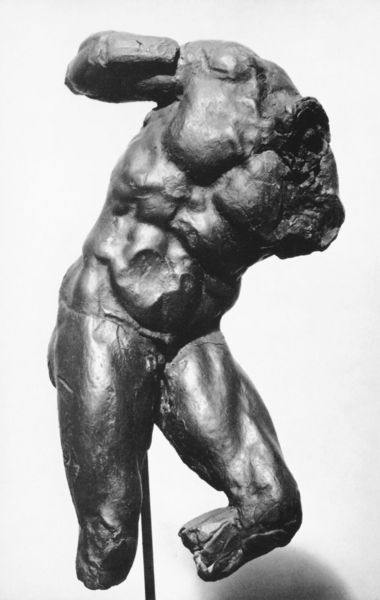
Titel: Bozzetto einer frühen Idee für den Sklaven mit den gekreuzten Beinen oder einen Flußgott
Künstler: Michelangelo
Institution: Florenz, Casa Buonarotti
Schlagwörter: akt, mann, nackt, stein, figur, muskeln, büste, metall, oberschenkel, torso, guß